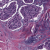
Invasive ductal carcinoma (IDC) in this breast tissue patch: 0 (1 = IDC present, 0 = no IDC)